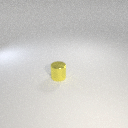
small yellow metal cylinder